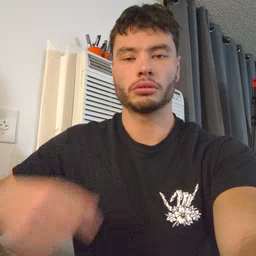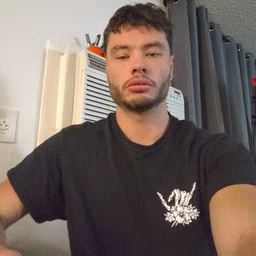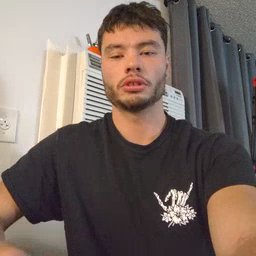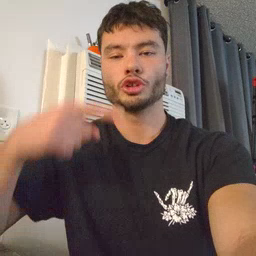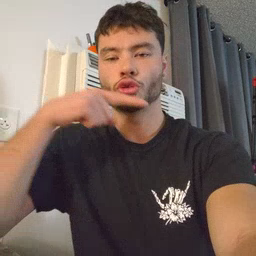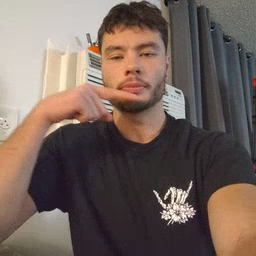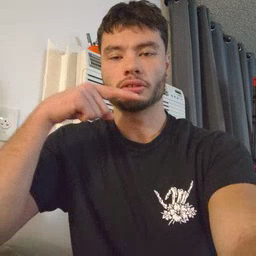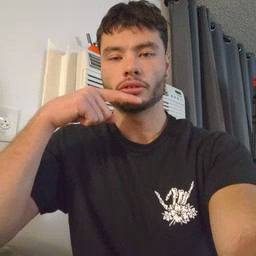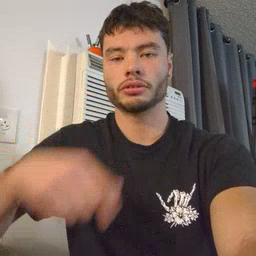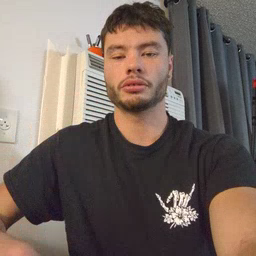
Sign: toothbrush